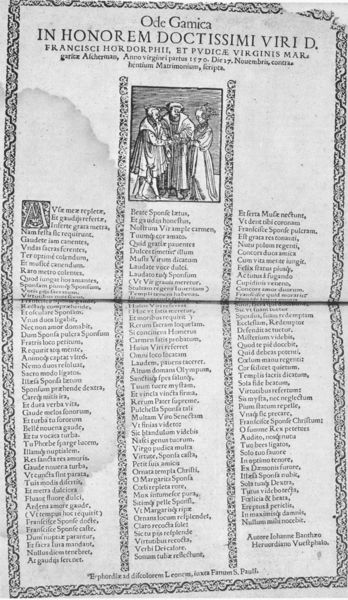
Titel: Ode Gamica IN HONOREM DOCTISSIMI VIRI D. FRANCISCI HORDORPHII, ET PVDICAE VIRGINIS MARgaritae Ascherman
Künstler: Johannes Banthaeus
Standort: Wolfenbüttel
Institution: Herzog August Bibliothek
Schlagwörter: gruppe, mann, weiß, menschen, frau, männer, schwarz, skizze, zeichnung, ornament, alt, rahmen, bild, drei, blatt, schrift, papier, grafik, graphik, spalten, rand, figuren, falte, verzierung, buch, druck, radierung, stich, seite, illustration, text, bericht, buchstabe, buchstaben, initiale, überschrift, gravur, gestalten, rom, buchdruck, buchseite, serie, antik, zeilen, schmuckrahmen, kupferstich, knick, doktor, latein, faltung, reformation, buchillustration, textspalten, spalte, majuskel, mitteilung, versalie, seriendruck, vers, buchschmuck, thesen, verordnung, drei spalten, dreispaltig, 3 spalten